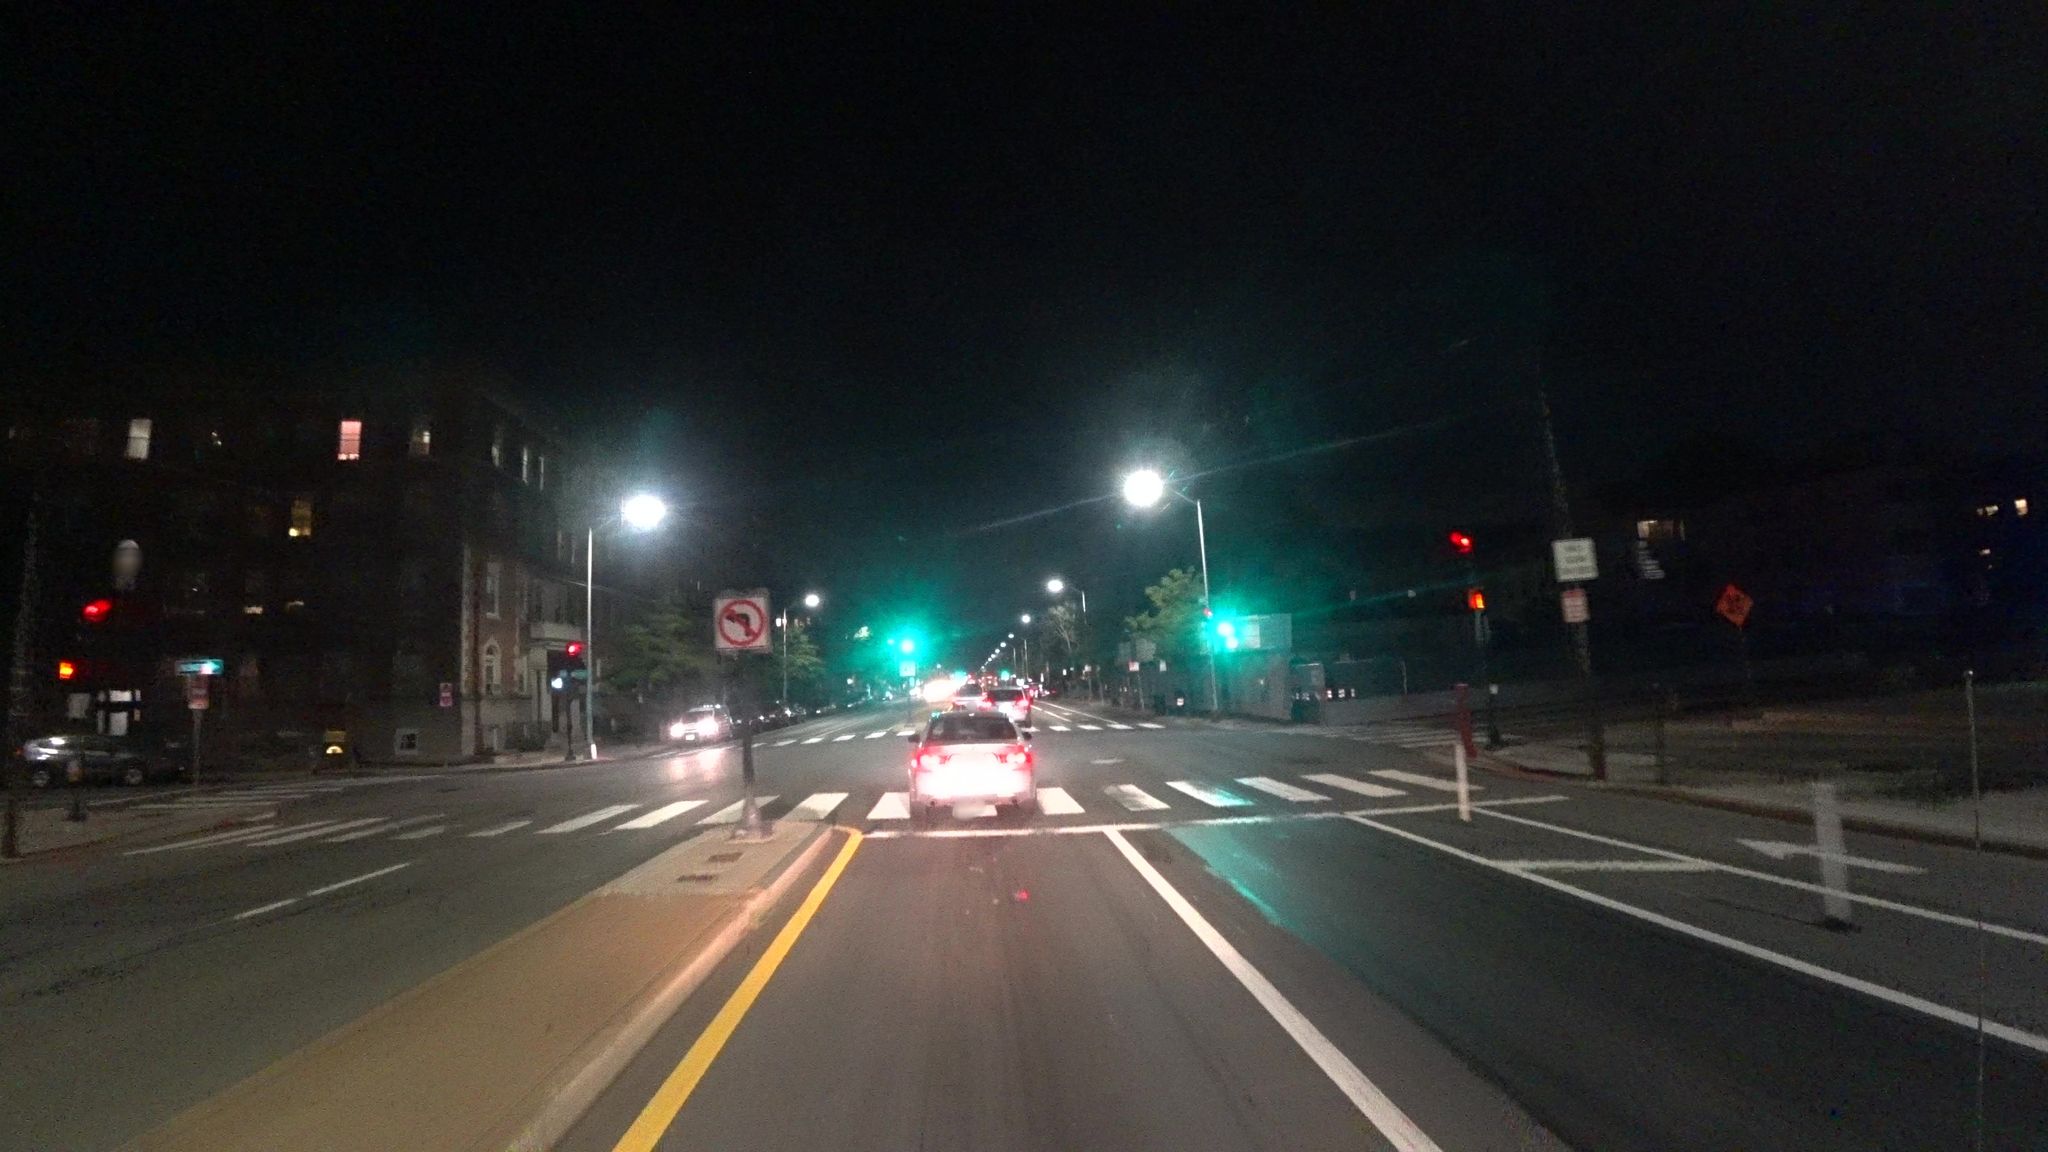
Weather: clear
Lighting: night
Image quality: slightly poor
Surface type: driving surface
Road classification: primary
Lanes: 2
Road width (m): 20.1
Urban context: urban centre
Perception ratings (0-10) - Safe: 1.14, Lively: 2.38, Beautiful: 6.59, Boring: 0.53, Depressing: 2.37, Wealthy: 3.19